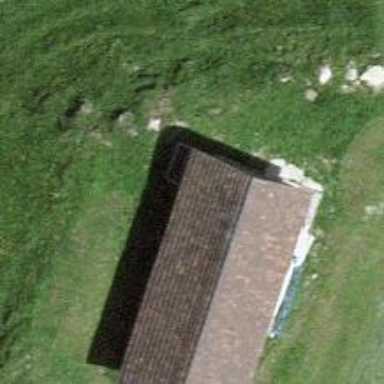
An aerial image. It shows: Gabled roof on farm auxiliary building.